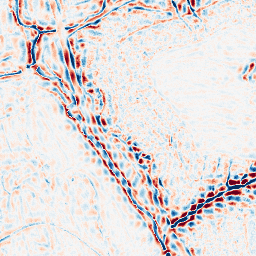
Category: wavelet
Decomposition family: wavelet_dwt
Decomposition parameters: wavelet: db8
level: 3
Upsampling method: lanczos
Upsampling parameters: scale: 4
Upsampling scale: 4